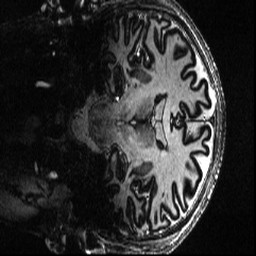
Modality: T1w
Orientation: coronal
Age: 32
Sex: male
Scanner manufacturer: siemens
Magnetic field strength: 7 T
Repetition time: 4.5 s
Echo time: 0.00227 s